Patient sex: M
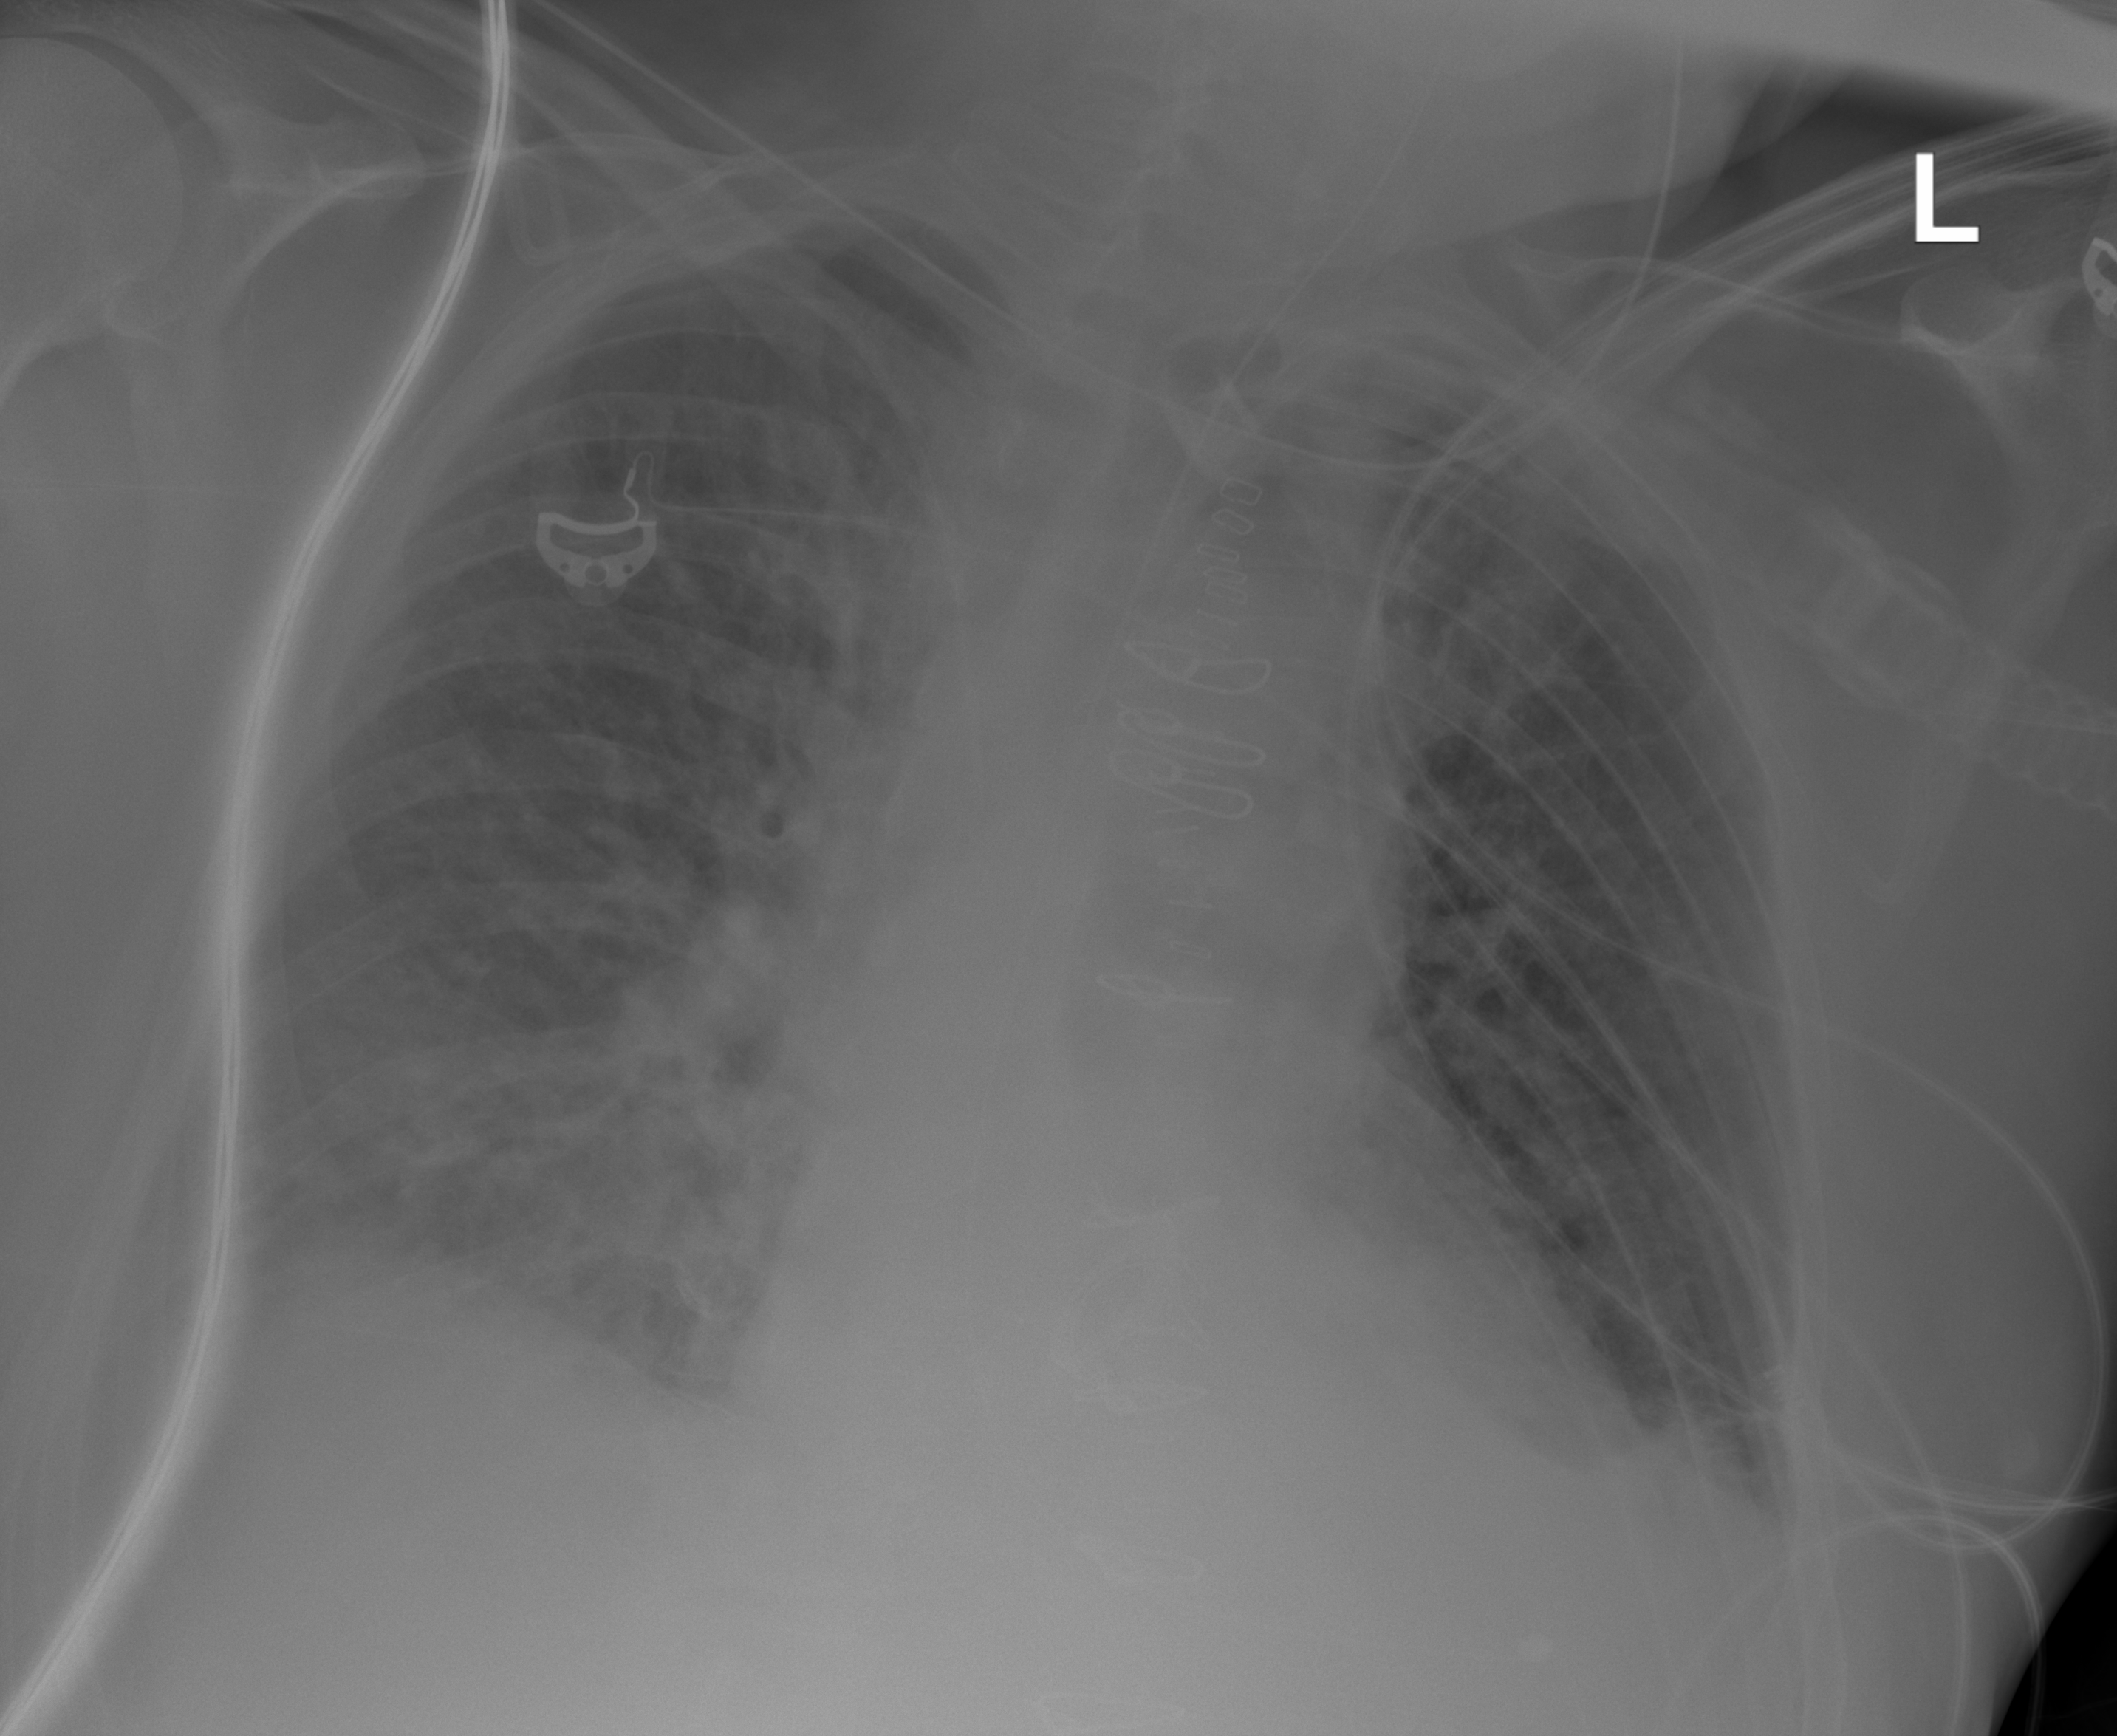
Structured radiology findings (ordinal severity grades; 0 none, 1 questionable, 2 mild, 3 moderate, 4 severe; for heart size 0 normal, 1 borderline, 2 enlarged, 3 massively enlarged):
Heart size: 1
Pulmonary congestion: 2
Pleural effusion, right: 2
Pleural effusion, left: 3
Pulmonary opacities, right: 3
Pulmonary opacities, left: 3
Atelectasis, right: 2
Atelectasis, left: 2